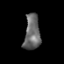
Tissue: prostate
Cell type: T cells
Senescence score: 0.7389
Nuclear area (px): 551
Mean DAPI intensity: 104.566